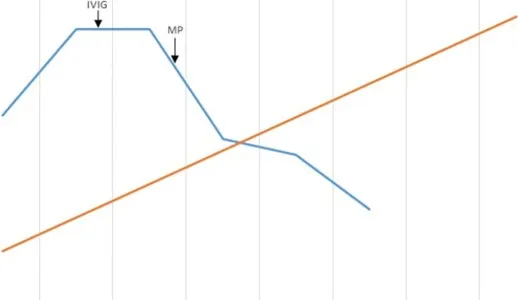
graph comparing changes in ejection fraction with temperature. Elevated Temperature shown to settle with methylprednisolone (MP) and intravenous immunoglobulin (IVIG).
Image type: pathology (immunostaining)